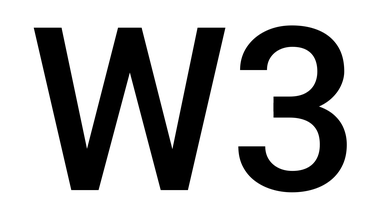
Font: Roboto_Medium